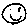
Label: smiley face